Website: apple
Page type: customer-info-address
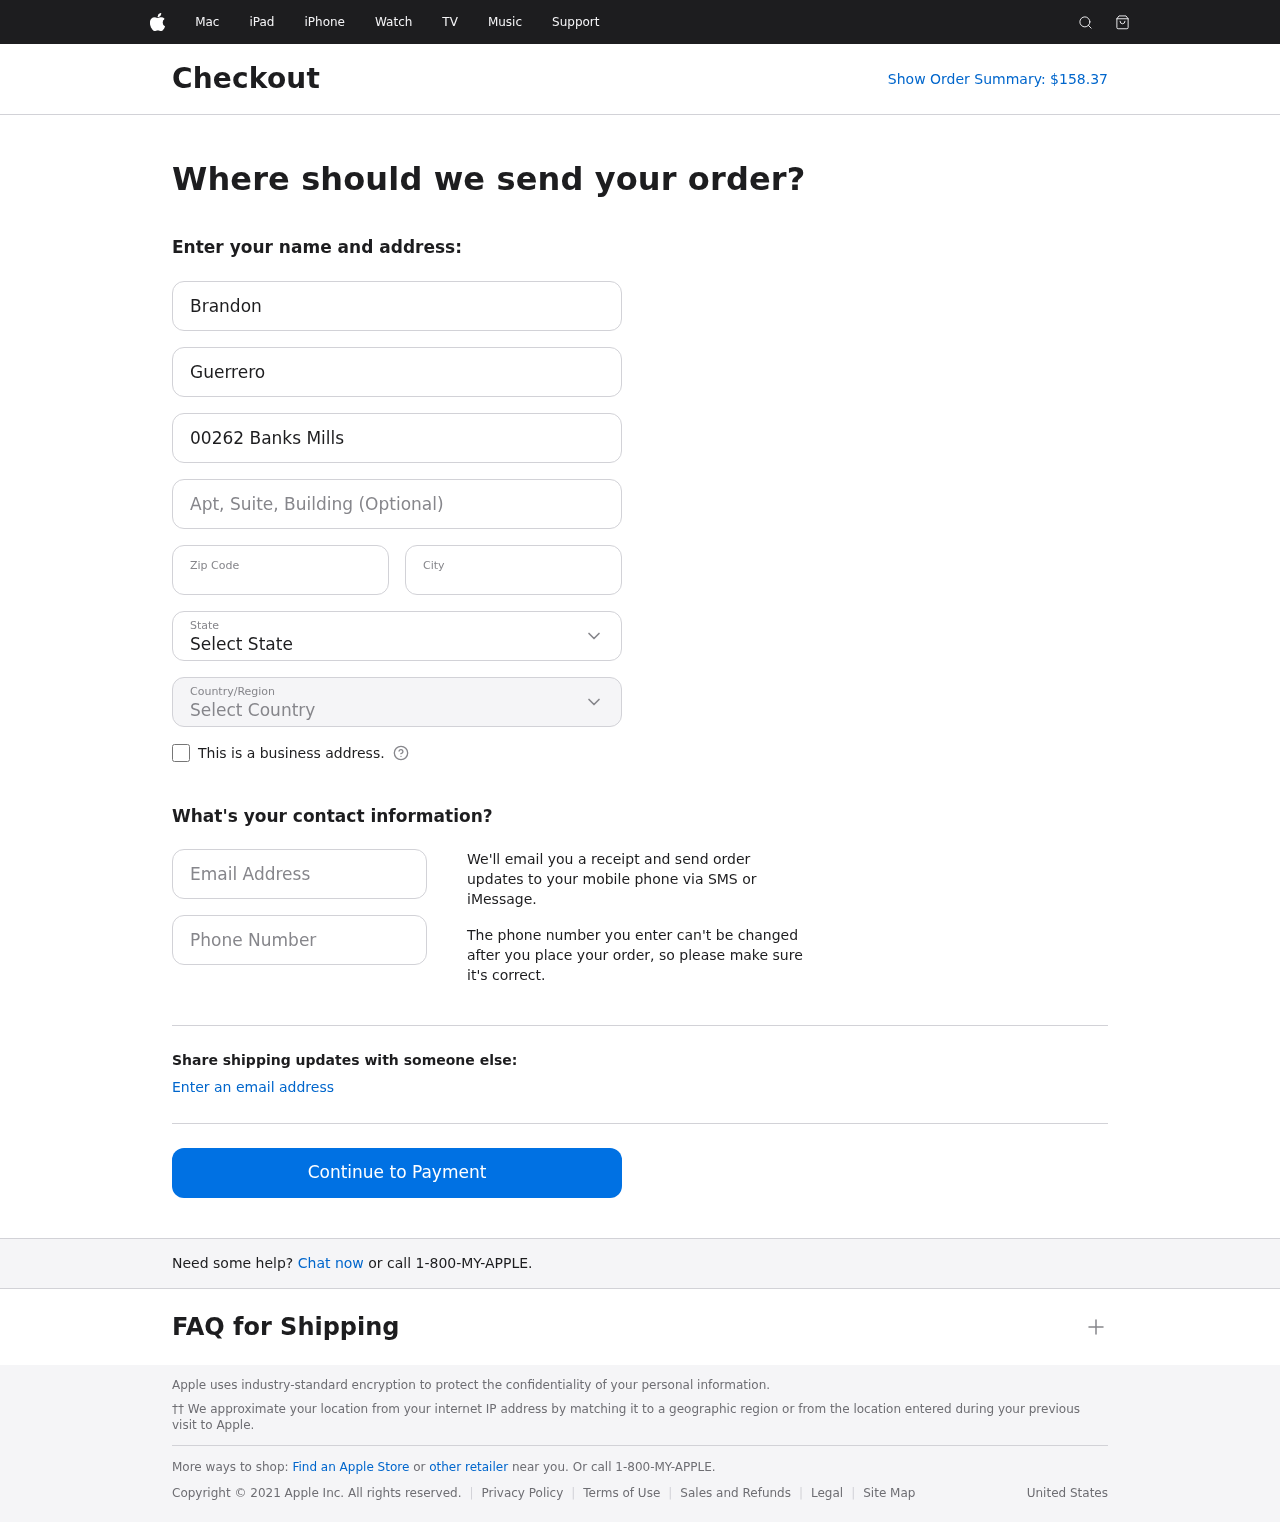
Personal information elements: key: PII_CITY
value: Kellyborough
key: PII_COUNTRY
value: United States
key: PII_EMAIL
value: brandon.guerrero@yahoo.com
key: PII_FIRSTNAME
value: Brandon
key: PII_LASTNAME
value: Guerrero
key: PII_PHONE
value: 6495848668
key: PII_POSTCODE
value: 40897
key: PII_STATE
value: Utah
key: PII_STREET
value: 00262 Banks Mills
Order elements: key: ORDER_TOTAL
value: Show Order Summary: $158.37